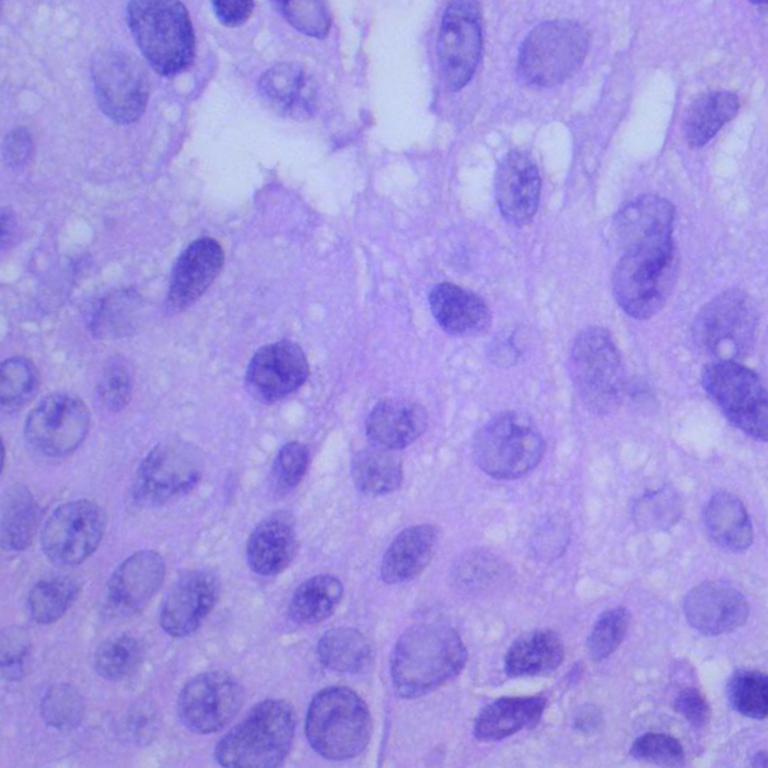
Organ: lung
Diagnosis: squamous carcinomas